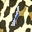
Label: 1